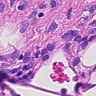
Metastatic tissue present: no